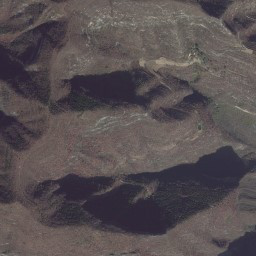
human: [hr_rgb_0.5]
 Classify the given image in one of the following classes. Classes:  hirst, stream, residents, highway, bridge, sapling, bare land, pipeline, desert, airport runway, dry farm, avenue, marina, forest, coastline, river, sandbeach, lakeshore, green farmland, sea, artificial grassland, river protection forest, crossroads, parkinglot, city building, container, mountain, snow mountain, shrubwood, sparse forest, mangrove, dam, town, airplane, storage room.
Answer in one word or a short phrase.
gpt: mountain